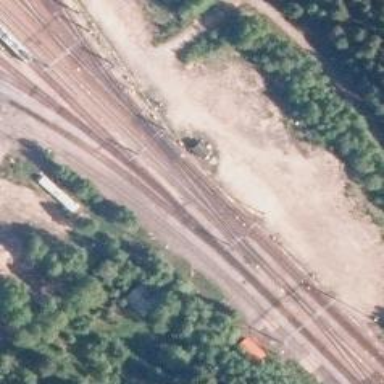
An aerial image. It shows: Rail yard with electrified contact lines for the railway.